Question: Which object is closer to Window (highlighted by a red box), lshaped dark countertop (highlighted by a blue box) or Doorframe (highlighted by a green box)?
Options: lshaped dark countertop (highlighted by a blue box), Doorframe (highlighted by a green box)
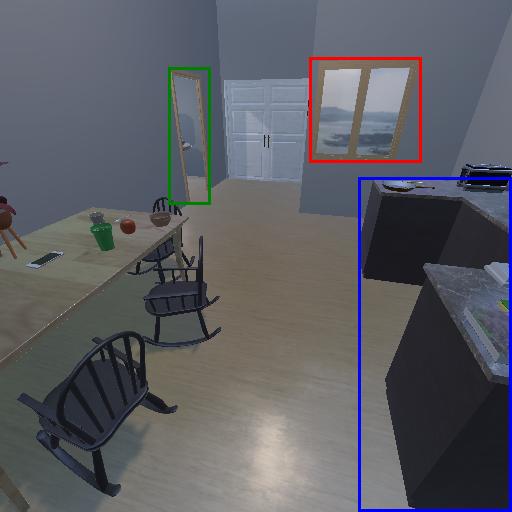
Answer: lshaped dark countertop (highlighted by a blue box)